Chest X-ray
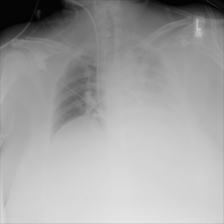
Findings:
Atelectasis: negative
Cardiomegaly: negative
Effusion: positive
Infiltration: negative
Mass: negative
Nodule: negative
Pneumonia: negative
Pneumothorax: negative
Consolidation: negative
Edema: negative
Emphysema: negative
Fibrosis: negative
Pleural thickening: negative
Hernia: negative